【题型】解答题　【知识点】平面几何　【难度】easy
如图, $\triangle ABC$ 与 $\triangle EFG$ 相似吗？为什么？

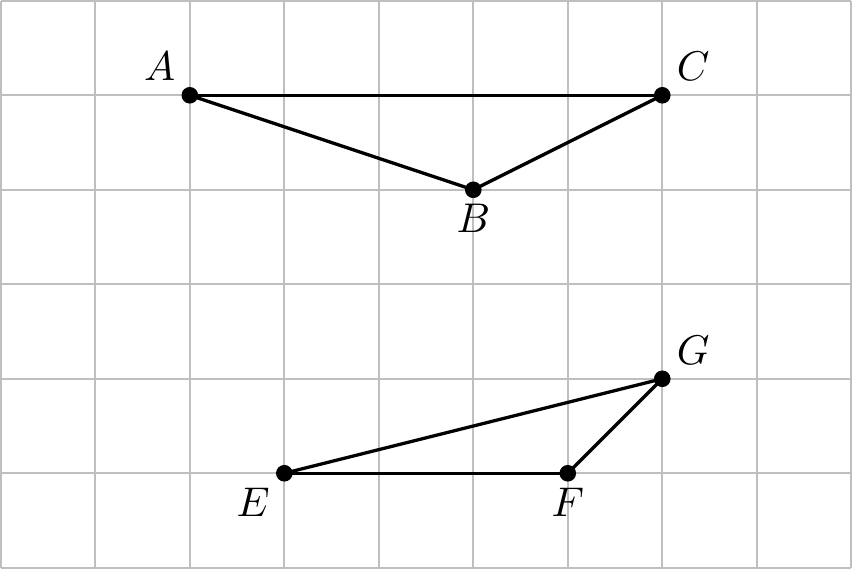
【解答】
解：$\triangle ABC$ 与 $\triangle EFG$ 相似, 理由是：

设小正方形的边长为1, 则 $AC=5$, $AB=\sqrt{1^2+3^2}=\sqrt{10}$, $BC=\sqrt{1^2+2^2}=\sqrt{5}$, $EF=2$, $GF=\sqrt{1^2+1^2}=\sqrt{2}$, $EG=\sqrt{1^2+3^2}=\sqrt{10}$

$\because \dfrac{AC}{EG} = \dfrac{5}{\sqrt{10}} = \dfrac{\sqrt{10}}{2}$, $\dfrac{BC}{FG} = \dfrac{\sqrt{5}}{\sqrt{2}} = \dfrac{\sqrt{10}}{2}$, $\dfrac{AB}{EF} = \dfrac{\sqrt{10}}{2}$

$\therefore \dfrac{AC}{EG} = \dfrac{BC}{FG} = \dfrac{AB}{EF}$

$\therefore \triangle ABC \sim \triangle EFG$